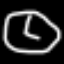
Label: clock